Question: i have a UIView and i would like to round it and add shadow color like this image :
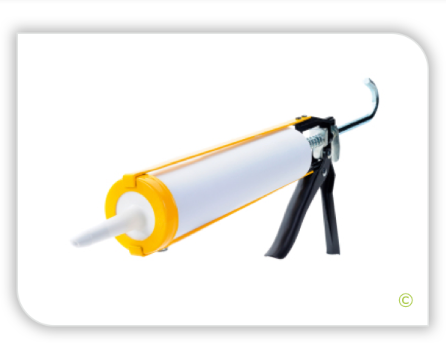
Answer: For Rounder Corner
'''
CAShapeLayer * maskLayer = [CAShapeLayer layer];
maskLayer.path = [UIBezierPath bezierPathWithRoundedRect: self.bounds byRoundingCorners: UIRectCornerBottomLeft | UIRectCornerTopRight cornerRadii: (CGSize){10.0, 10.}].CGPath;
self.layer.mask = maskLayer;
'''
For Shadow
'''
self.layer.masksToBounds = NO;
self.layer.shadowOffset = CGSizeMake(-15, 20);
self.layer.shadowRadius = 5;
self.layer.shadowOpacity = 0.5;
'''
Hope this helps you!